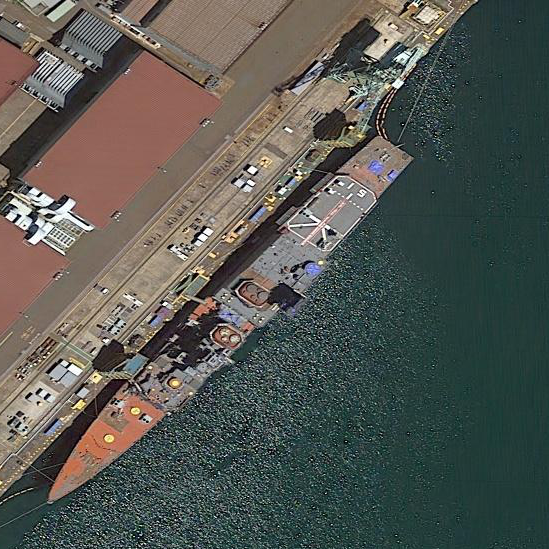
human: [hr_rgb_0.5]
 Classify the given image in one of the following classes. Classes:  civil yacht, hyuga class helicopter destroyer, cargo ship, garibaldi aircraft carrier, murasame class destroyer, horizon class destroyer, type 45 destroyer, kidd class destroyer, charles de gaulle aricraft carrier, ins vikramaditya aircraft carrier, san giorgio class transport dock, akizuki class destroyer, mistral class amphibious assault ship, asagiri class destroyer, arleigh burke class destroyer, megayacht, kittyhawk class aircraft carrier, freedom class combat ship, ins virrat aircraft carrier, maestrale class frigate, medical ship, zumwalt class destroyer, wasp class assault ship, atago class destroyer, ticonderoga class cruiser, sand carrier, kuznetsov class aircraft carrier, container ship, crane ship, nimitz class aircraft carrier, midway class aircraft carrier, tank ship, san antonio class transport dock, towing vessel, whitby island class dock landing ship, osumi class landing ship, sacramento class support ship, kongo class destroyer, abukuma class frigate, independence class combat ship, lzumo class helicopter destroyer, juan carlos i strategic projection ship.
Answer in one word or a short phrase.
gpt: Asagiri class destroyer